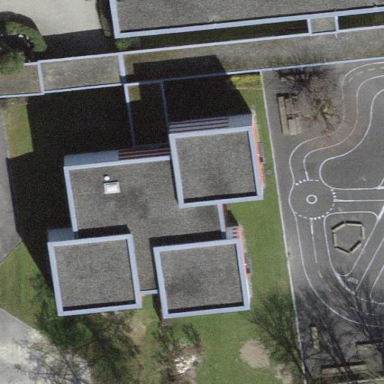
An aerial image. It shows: School building.